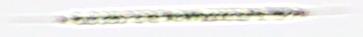
Label: Rhizosolenia